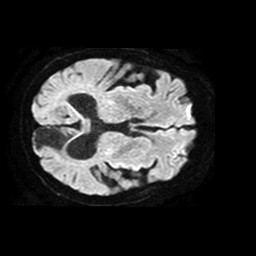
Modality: TRACE
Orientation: axial
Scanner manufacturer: philips
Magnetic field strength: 1.5 T
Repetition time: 3.775 s
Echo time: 0.09565 s